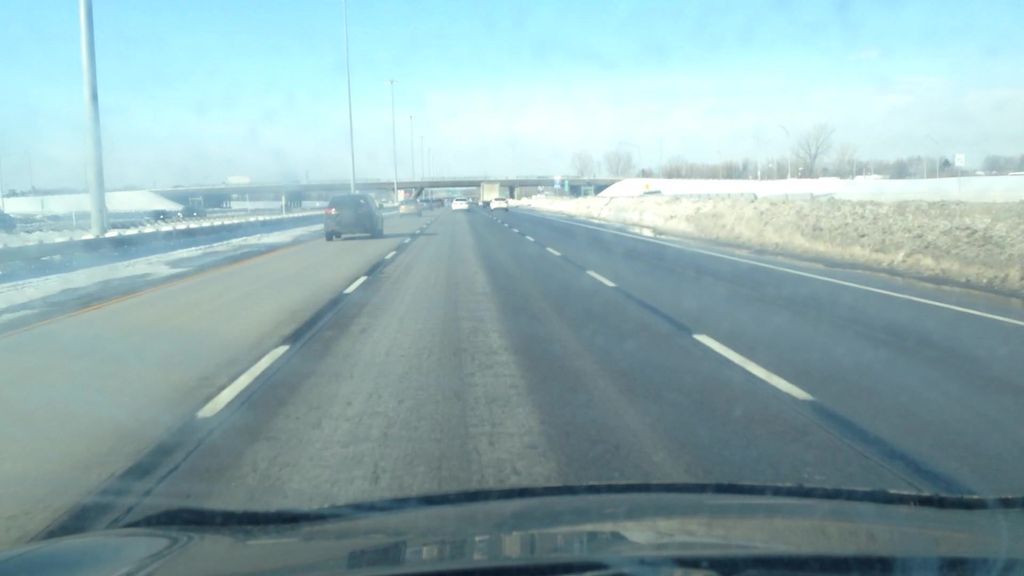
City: montreal